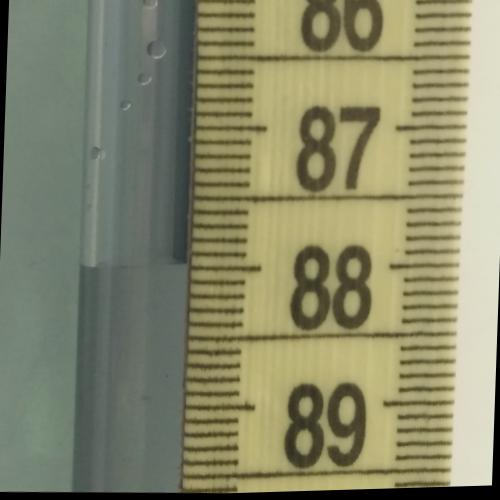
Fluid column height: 88.0 cm